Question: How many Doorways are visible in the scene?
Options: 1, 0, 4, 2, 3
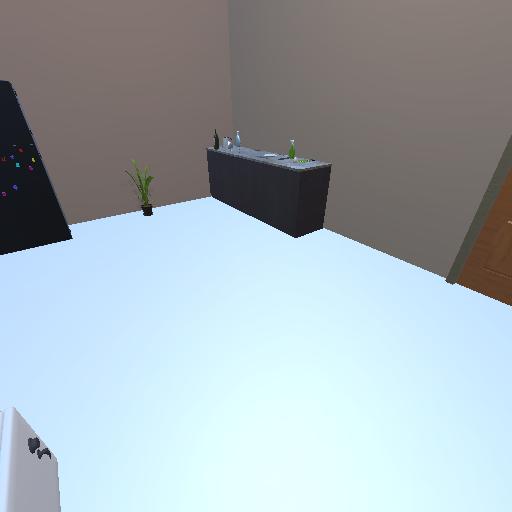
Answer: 1